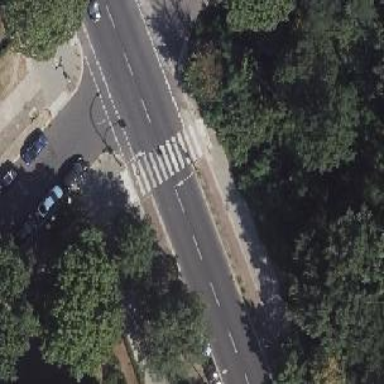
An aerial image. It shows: Footway with asphalt surface and marked zebra crossing.